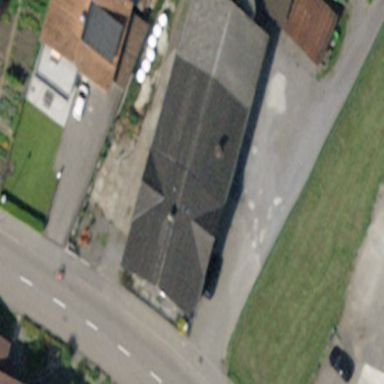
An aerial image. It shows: Farm building.